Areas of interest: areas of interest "Red Flag Theatre"
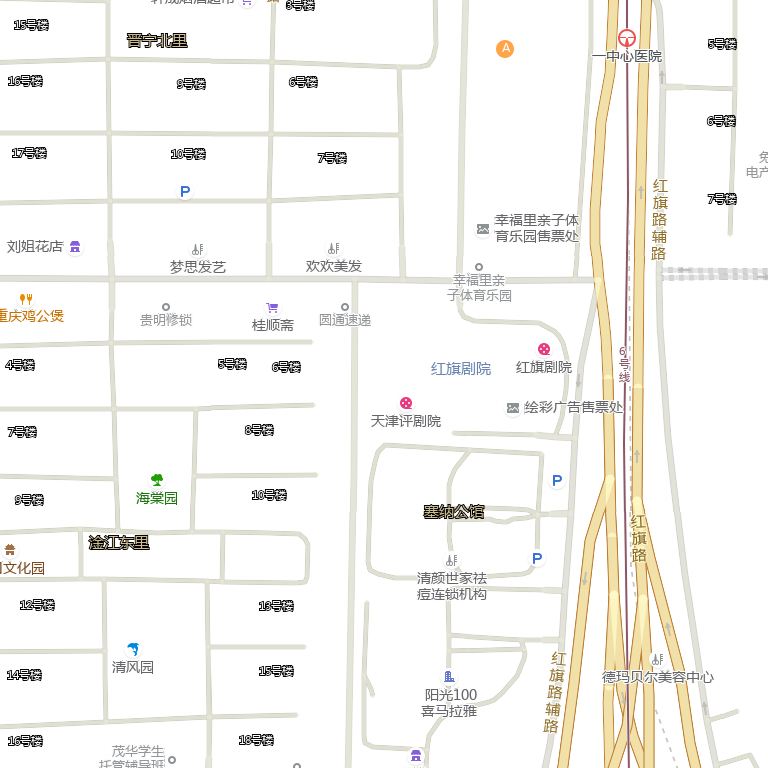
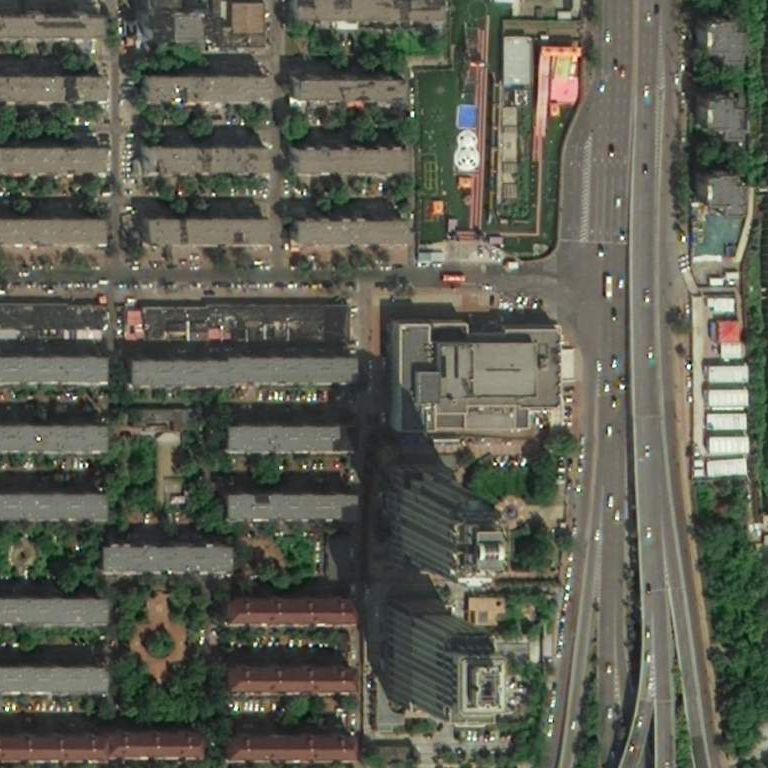